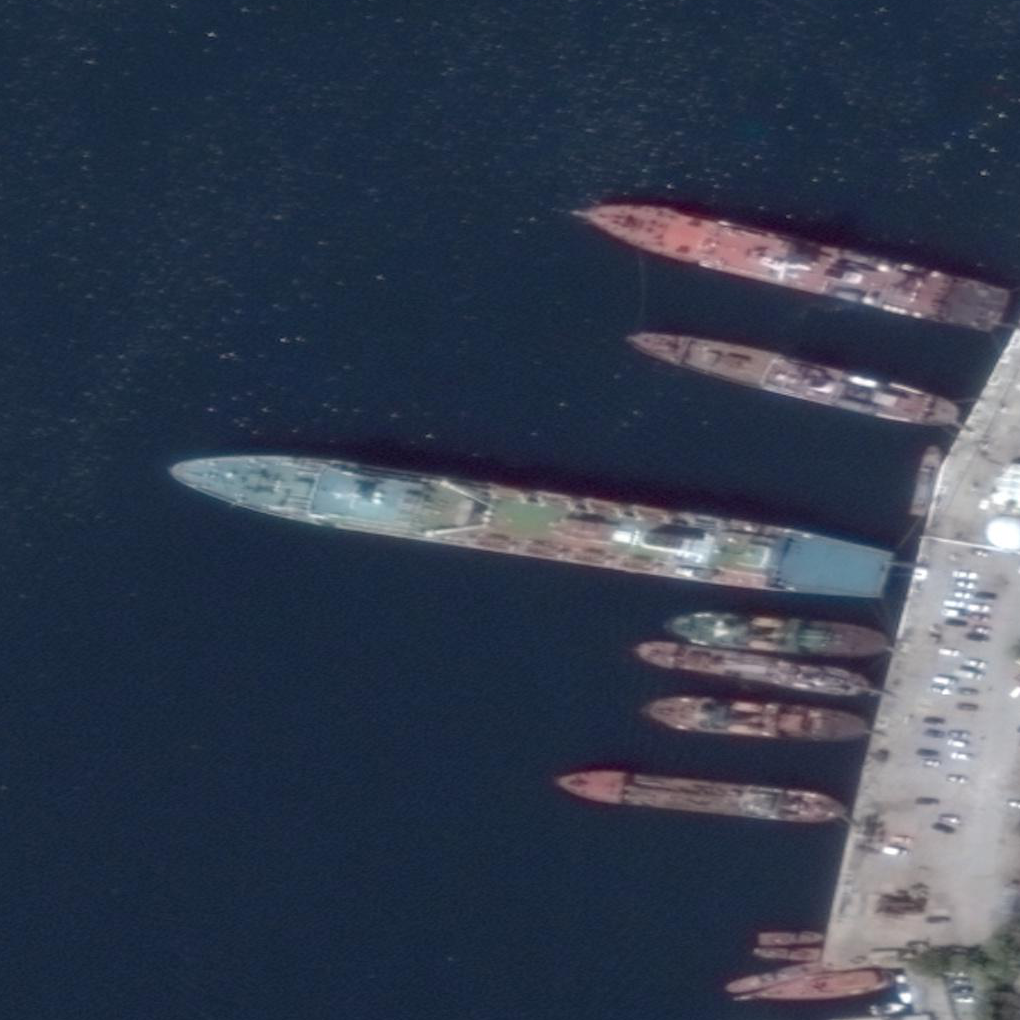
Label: civil